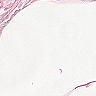
Metastatic tissue present: no